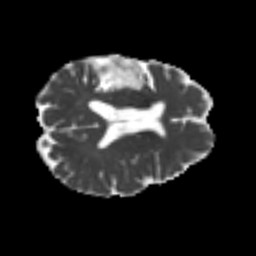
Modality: MD
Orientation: axial
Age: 68
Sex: female
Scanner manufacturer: siemens
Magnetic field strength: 3 T
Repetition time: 4.987 s
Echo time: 0.0792 s